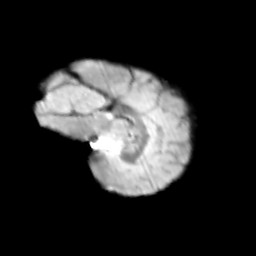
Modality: T2w
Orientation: sagittal
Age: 10
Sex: female
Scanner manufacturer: siemens
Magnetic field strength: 3 T
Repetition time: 3.8 s
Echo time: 0.07 s